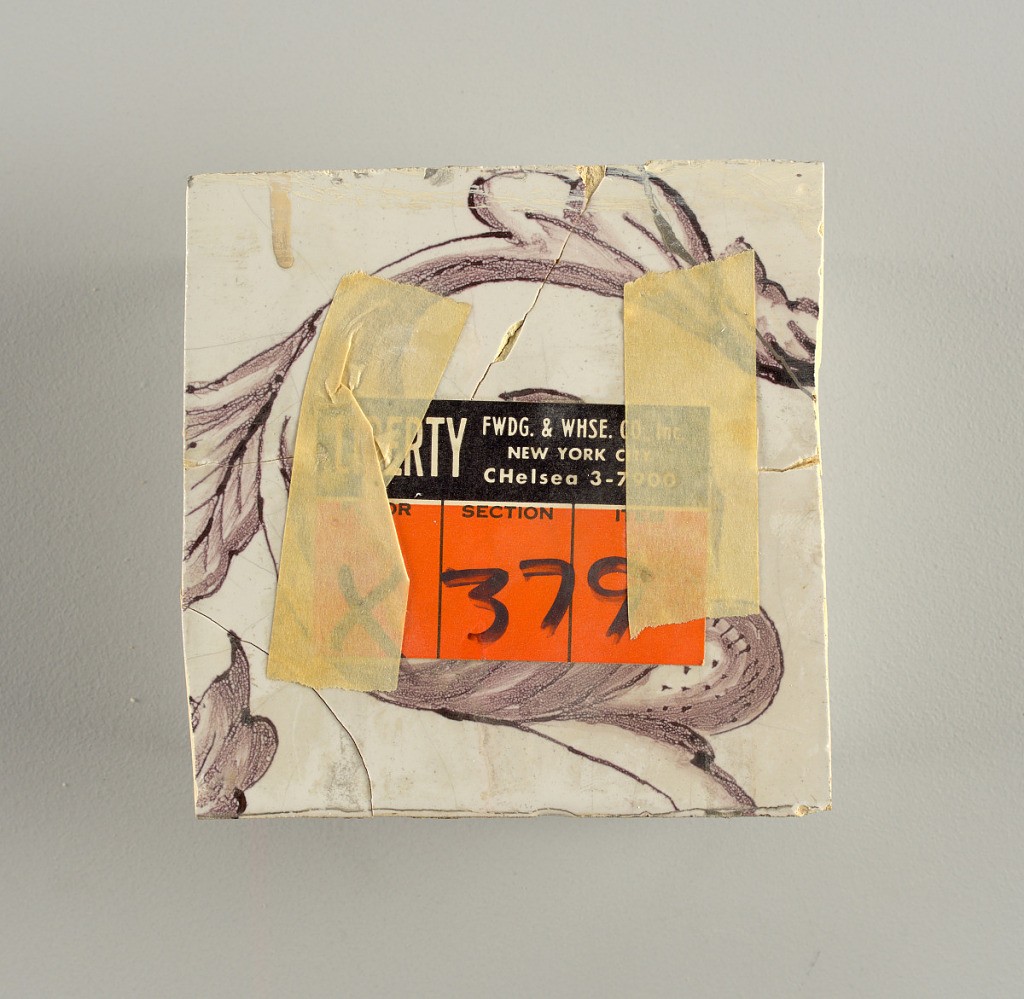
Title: Tile wall facing
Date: ca. 1725
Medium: Tin-glazed earthenware, underglaze
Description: Horizontal rectangle.  Thirty tiles wide and twenty-three tiles high with opening for fireplace eleven tiles wide and ten high.  Foliage arabesques disposed about three vertical axes from which are emphazised by urns at center and right, and at left by the figure of a standing woman carrying an infant on her arm and accompanied by two children.